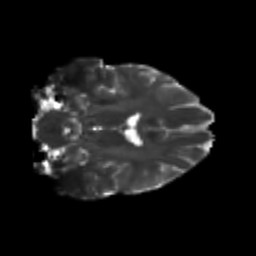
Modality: T2w
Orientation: coronal
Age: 25
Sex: male
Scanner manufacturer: siemens
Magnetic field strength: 3 T
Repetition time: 3.5 s
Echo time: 0.113 s